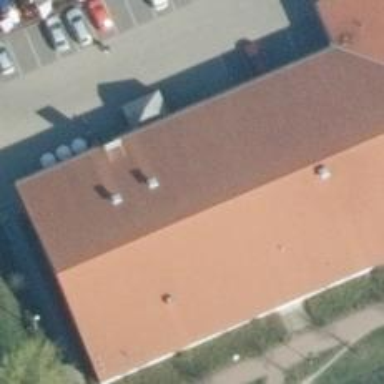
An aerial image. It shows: Clothing store.